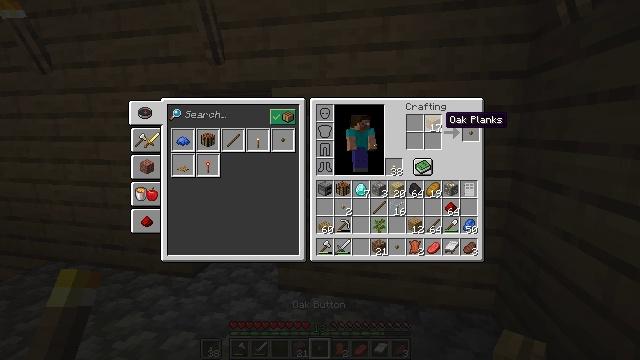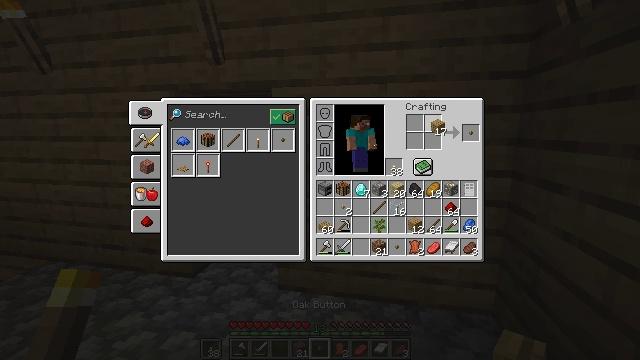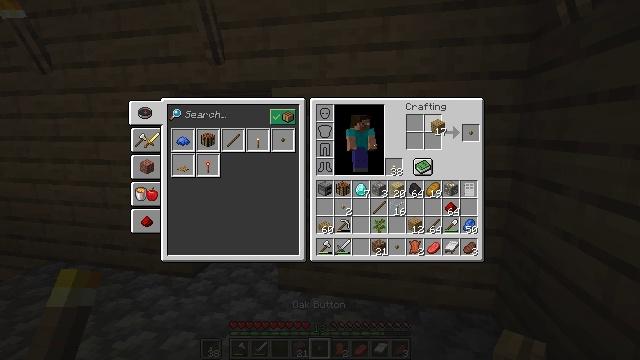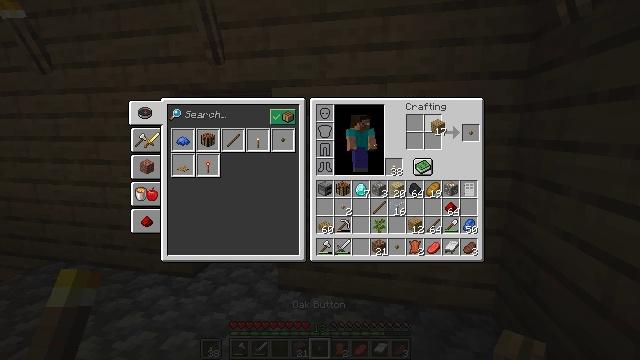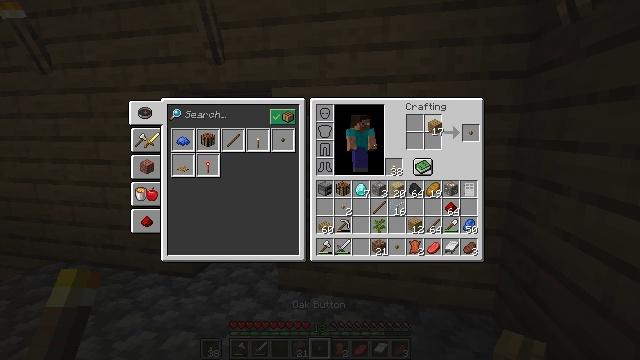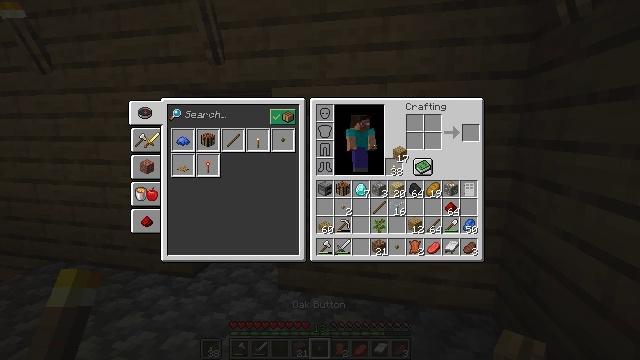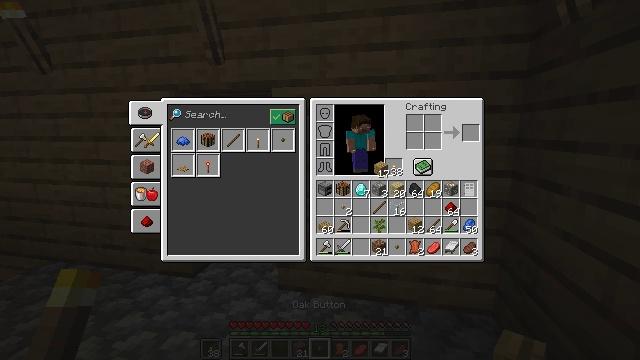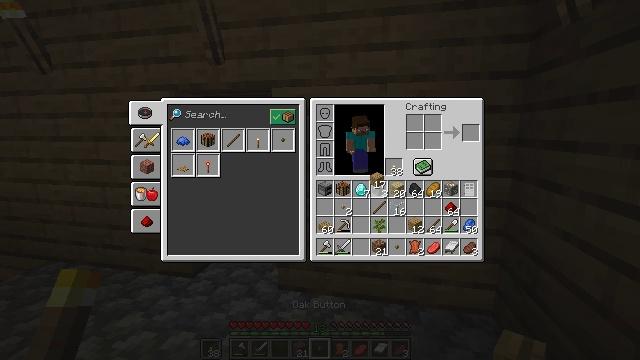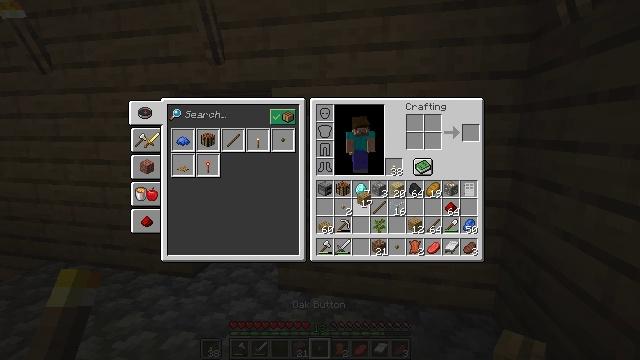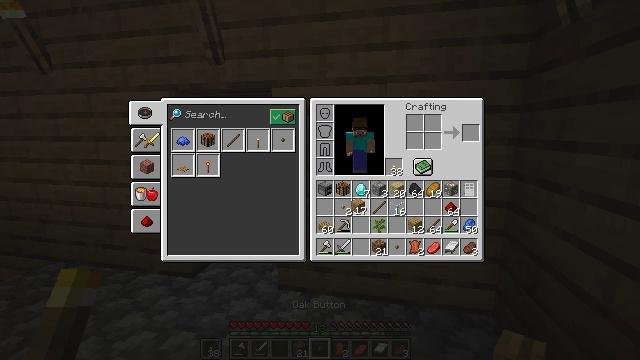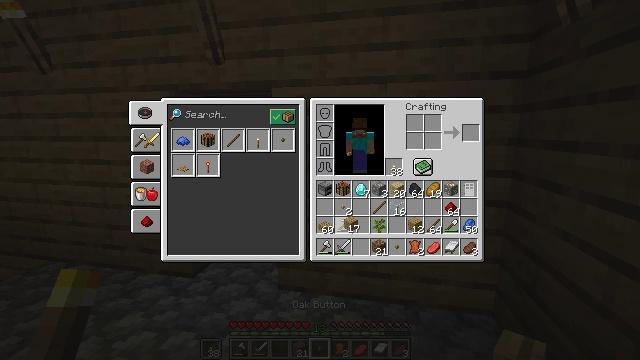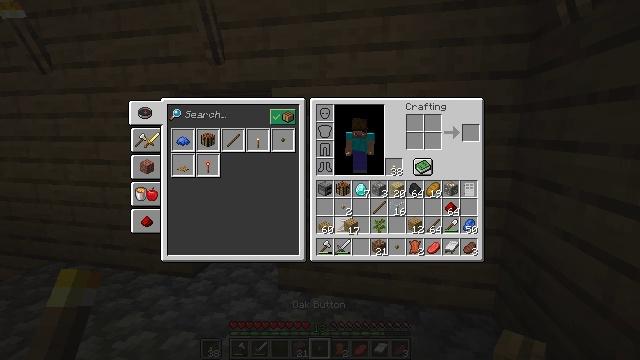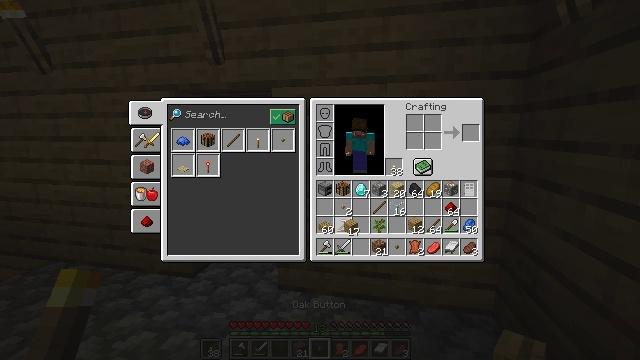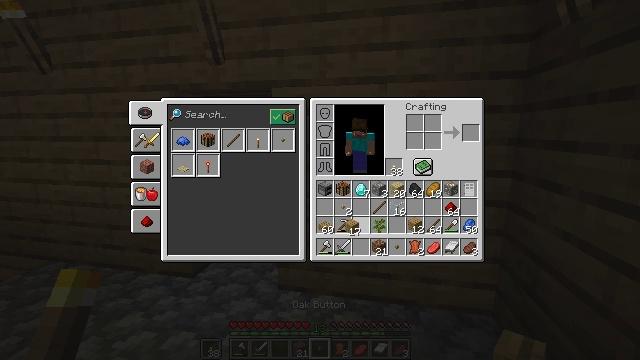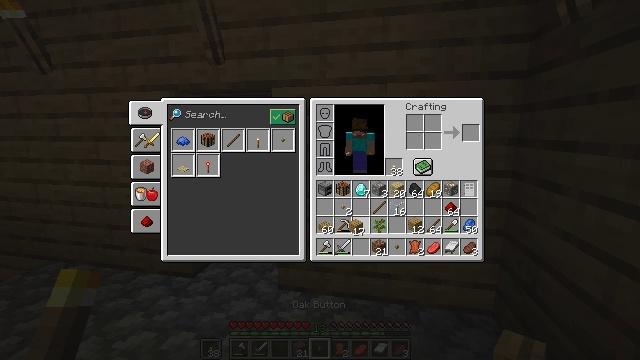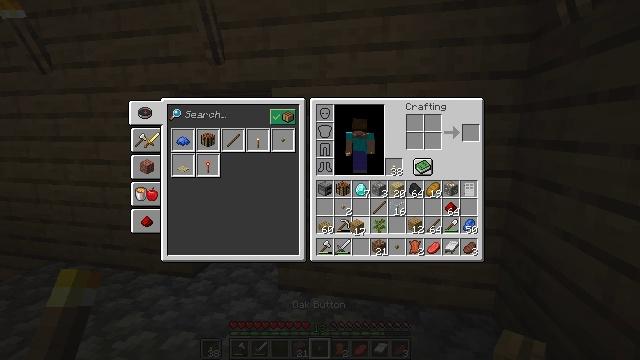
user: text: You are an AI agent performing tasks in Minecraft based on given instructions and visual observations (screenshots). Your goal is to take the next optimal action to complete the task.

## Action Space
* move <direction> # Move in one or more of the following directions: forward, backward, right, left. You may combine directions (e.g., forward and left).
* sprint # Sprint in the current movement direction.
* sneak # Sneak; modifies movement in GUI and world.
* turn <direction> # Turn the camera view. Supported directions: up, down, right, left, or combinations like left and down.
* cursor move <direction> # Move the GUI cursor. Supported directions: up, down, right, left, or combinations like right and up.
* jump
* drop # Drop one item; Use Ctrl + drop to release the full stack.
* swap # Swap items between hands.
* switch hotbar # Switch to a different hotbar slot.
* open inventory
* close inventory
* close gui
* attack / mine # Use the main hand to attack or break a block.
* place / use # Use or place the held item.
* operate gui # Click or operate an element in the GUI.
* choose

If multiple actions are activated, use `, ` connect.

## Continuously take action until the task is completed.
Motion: motion action
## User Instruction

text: Drop an oak button.
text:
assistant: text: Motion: operate gui
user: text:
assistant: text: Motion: operate gui
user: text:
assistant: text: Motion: operate gui
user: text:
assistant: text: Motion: no_op
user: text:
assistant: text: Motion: cursor move left and down
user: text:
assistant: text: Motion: cursor move left and down
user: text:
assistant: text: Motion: cursor move down
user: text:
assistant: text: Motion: cursor move left and down
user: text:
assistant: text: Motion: cursor move down
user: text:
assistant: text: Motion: cursor move left and down
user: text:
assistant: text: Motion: no_op
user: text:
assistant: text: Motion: no_op
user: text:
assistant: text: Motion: no_op
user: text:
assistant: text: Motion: no_op
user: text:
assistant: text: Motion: no_op
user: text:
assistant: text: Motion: no_op
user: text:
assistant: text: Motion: operate gui
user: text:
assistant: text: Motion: operate gui
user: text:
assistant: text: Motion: operate gui
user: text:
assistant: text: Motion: no_op
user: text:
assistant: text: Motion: no_op
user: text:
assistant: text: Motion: no_op
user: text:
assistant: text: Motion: no_op
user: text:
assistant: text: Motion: no_op
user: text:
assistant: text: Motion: no_op
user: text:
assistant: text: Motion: no_op
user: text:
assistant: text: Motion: no_op
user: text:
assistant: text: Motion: no_op
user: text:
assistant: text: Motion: no_op
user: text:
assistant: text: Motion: no_op